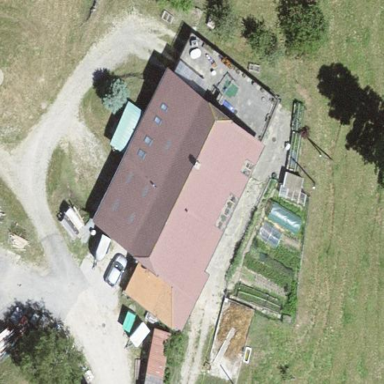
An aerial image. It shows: Farm building.